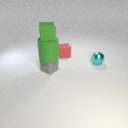
large green rubber cylinder below small green rubber cube